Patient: sex M, age 45
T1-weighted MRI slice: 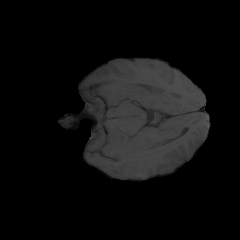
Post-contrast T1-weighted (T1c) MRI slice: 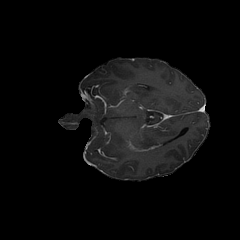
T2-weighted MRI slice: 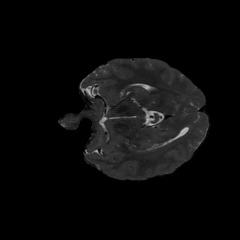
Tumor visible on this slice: no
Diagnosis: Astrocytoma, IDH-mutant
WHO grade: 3